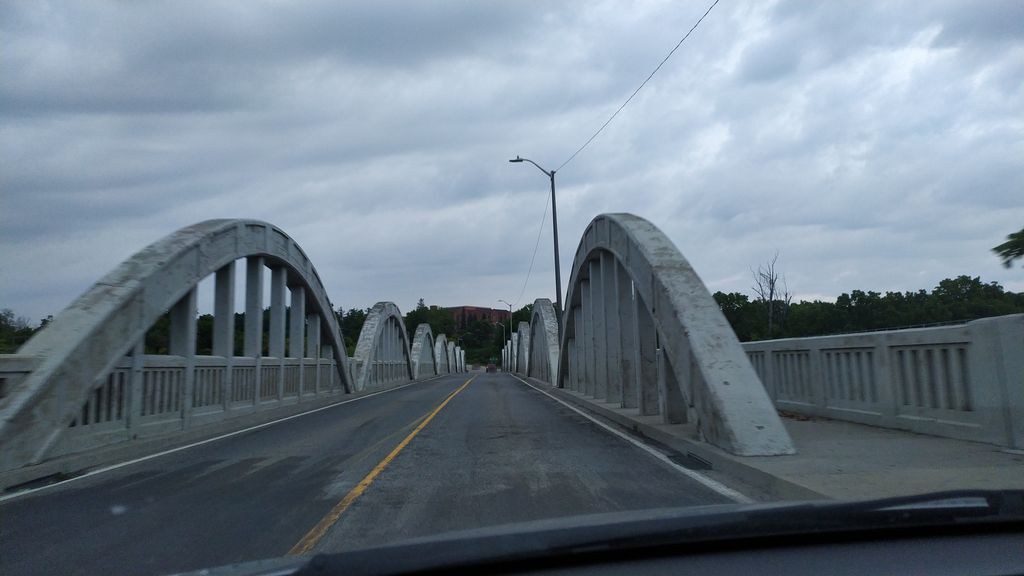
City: kitchener-waterloo